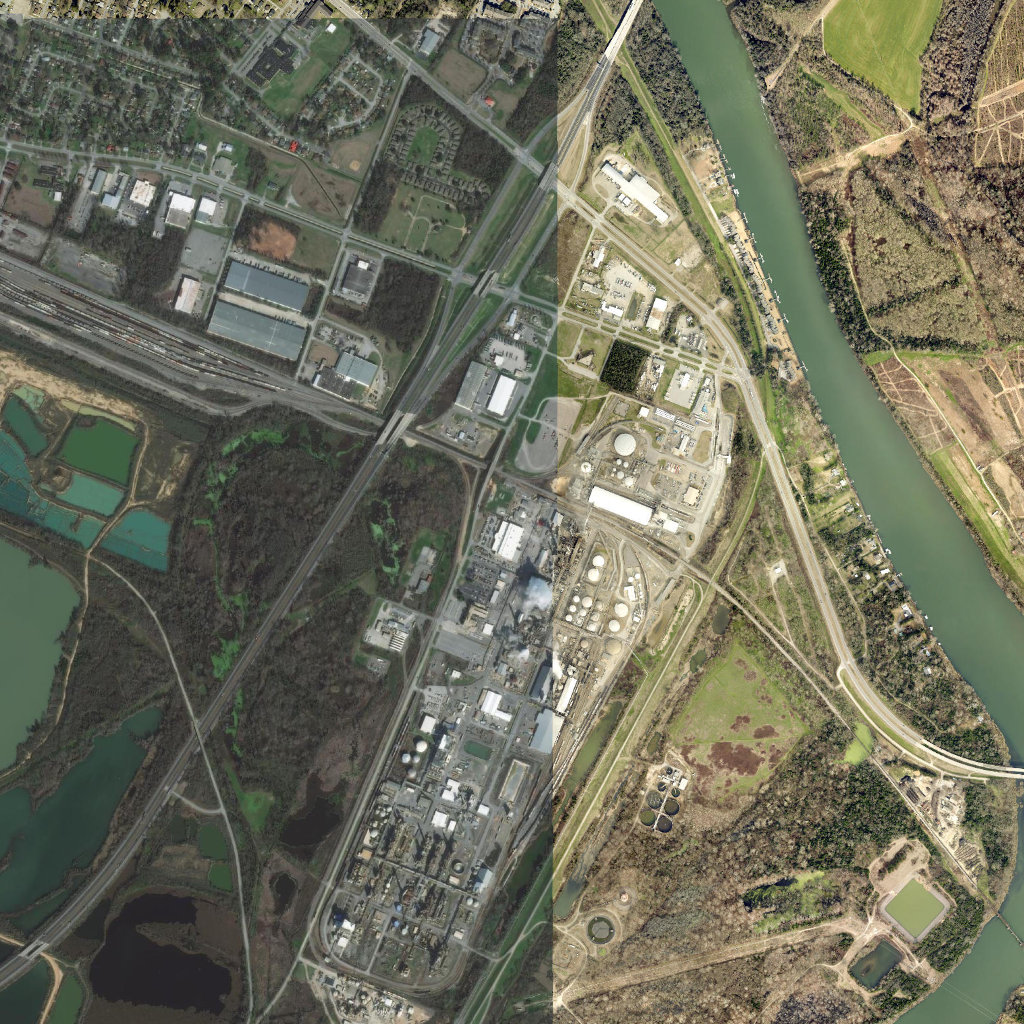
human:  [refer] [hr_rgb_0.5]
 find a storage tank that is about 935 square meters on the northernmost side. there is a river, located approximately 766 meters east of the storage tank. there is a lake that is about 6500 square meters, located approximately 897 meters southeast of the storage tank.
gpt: <box>[[57, 54, 59, 55, 0]]</box>

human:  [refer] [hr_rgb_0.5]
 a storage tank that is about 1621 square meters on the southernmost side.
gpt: <box>[[59, 62, 60, 64, 0]]</box>

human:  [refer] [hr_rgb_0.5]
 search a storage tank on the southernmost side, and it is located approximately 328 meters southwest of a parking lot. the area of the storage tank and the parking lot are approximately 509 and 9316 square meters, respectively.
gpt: <box>[[39, 73, 40, 74, 0]]</box>

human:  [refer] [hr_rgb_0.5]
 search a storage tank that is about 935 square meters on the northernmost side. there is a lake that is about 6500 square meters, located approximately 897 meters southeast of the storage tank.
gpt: <box>[[57, 54, 59, 55, 0]]</box>